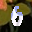
Label: 6